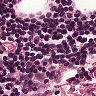
Metastatic tissue present: no